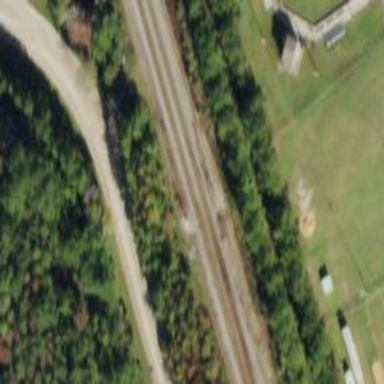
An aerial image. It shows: Railway signal.